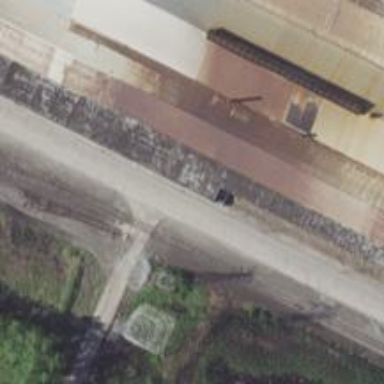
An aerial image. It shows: Level crossing along the railway.